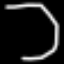
Label: octagon